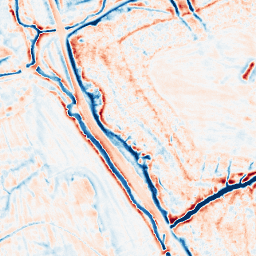
Category: edge_preserving
Decomposition family: bilateral
Decomposition parameters: d: 15
sigma_color: 100
sigma_space: 25
Upsampling method: sinc_hamming
Upsampling parameters: scale: 8
kernel_size: 16
Upsampling scale: 8